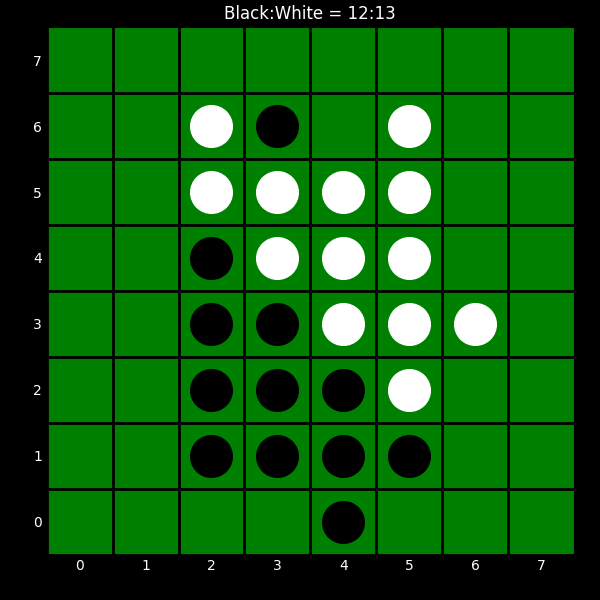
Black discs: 12
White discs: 13